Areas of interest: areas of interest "Business office"
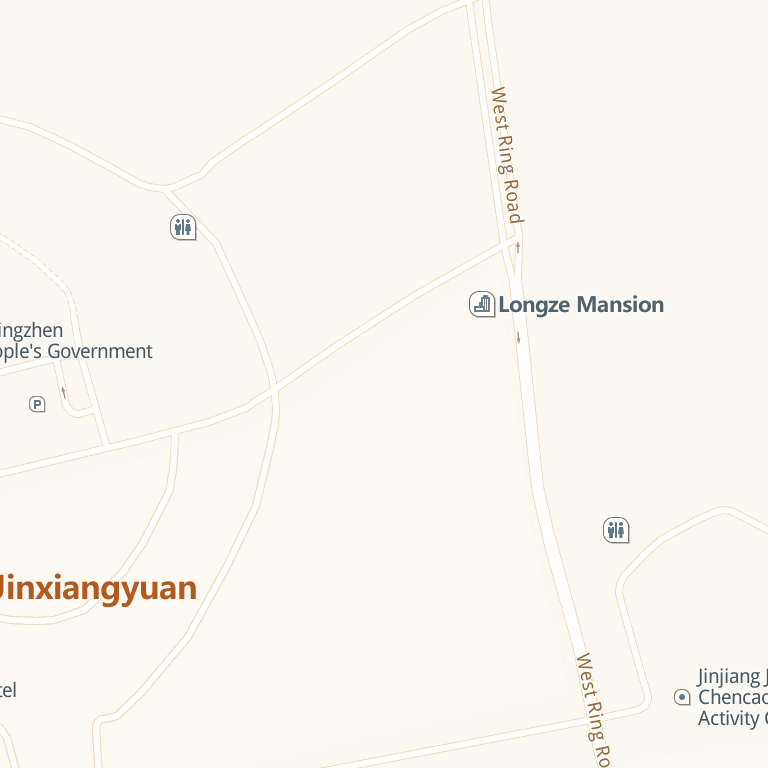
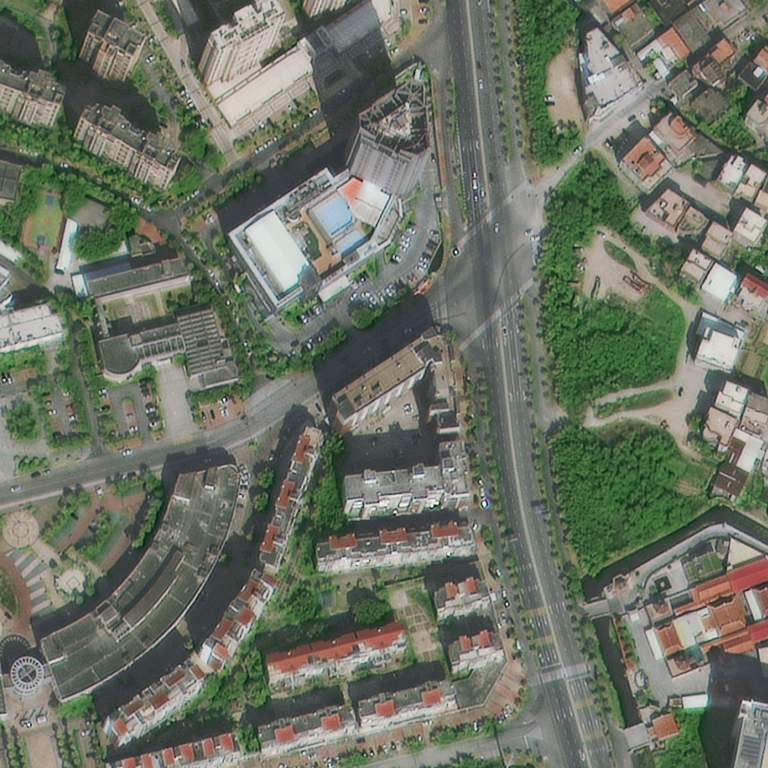